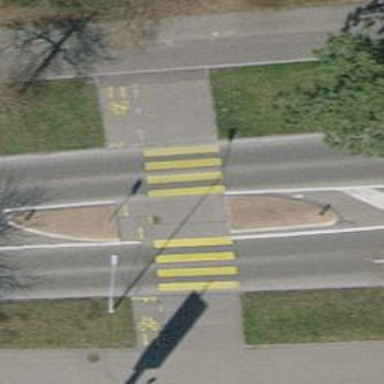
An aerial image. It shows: Uncontrolled crossing with zebra marking and crossing island.